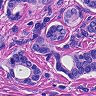
Metastatic tissue present: yes